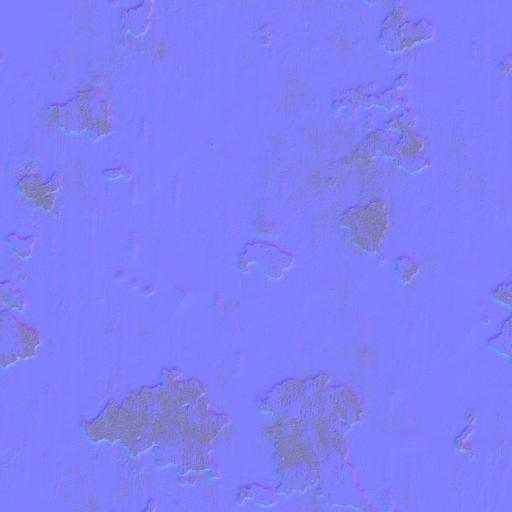
metal paint painted rust white